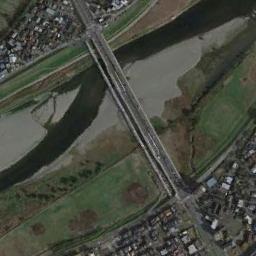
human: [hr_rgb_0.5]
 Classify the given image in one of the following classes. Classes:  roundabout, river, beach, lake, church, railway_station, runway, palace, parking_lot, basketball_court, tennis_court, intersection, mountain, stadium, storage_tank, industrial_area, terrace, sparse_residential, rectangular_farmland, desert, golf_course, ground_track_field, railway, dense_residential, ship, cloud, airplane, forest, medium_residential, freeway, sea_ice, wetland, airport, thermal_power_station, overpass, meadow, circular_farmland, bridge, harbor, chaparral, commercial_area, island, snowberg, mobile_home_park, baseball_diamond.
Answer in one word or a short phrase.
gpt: bridge